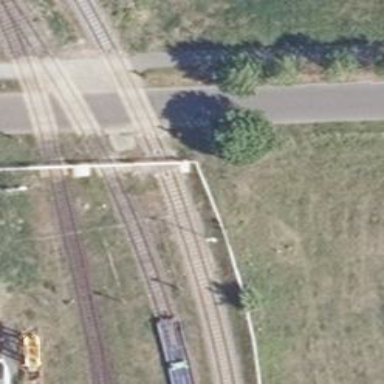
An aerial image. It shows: Railway spur service.